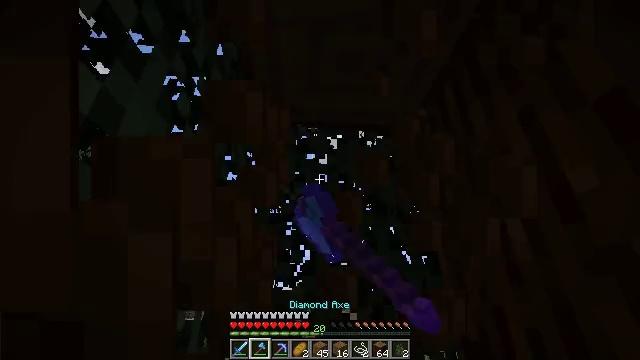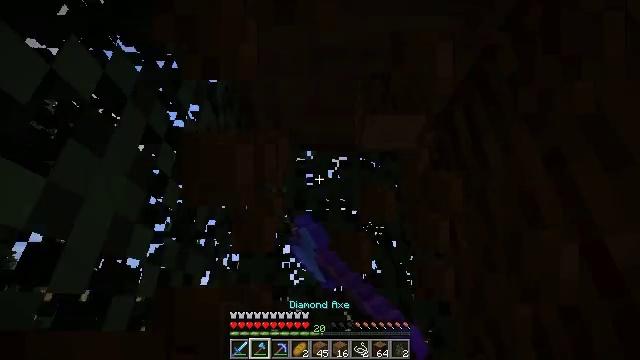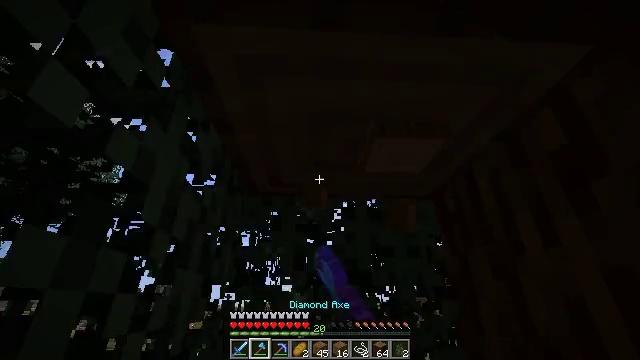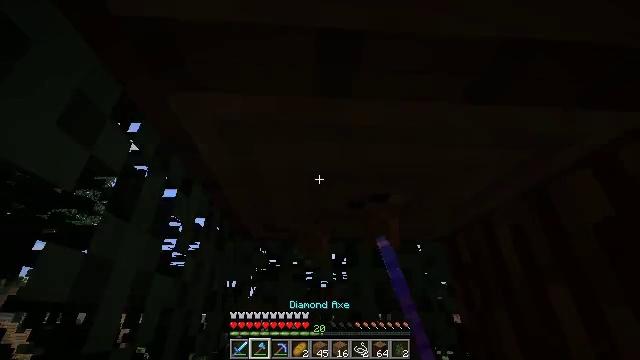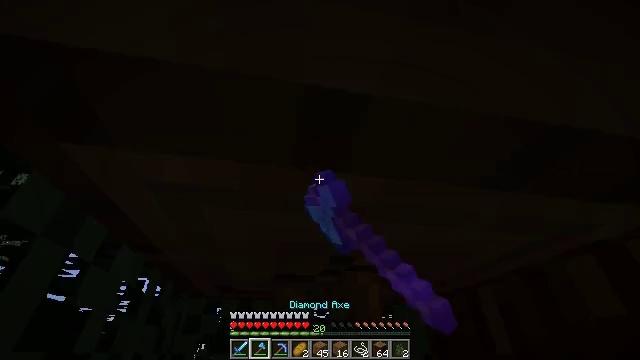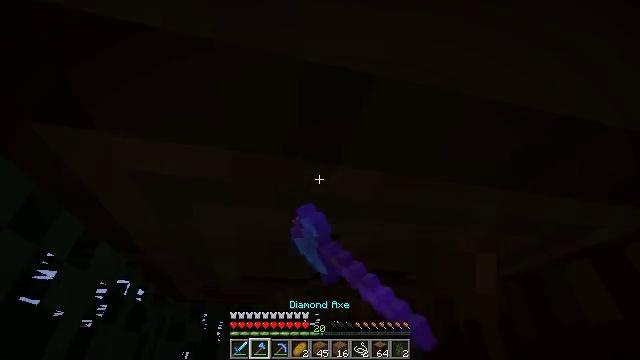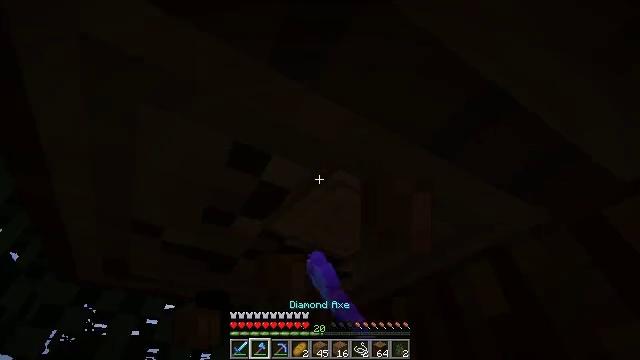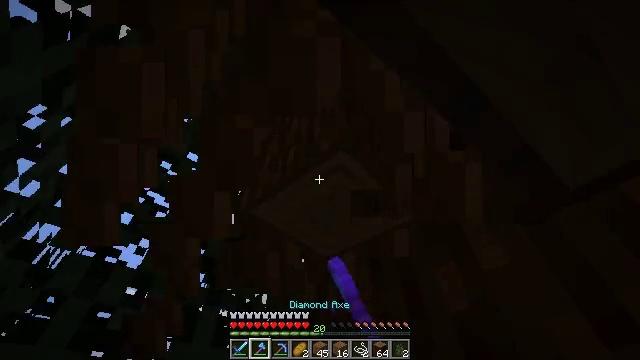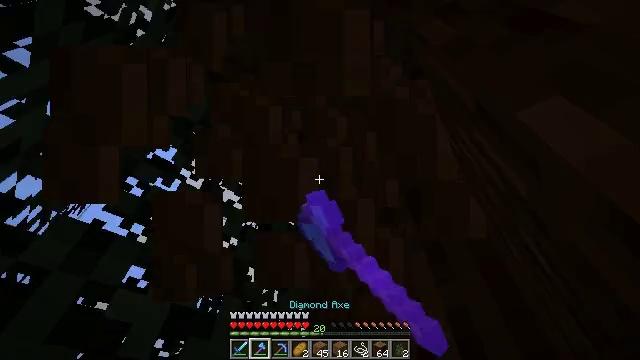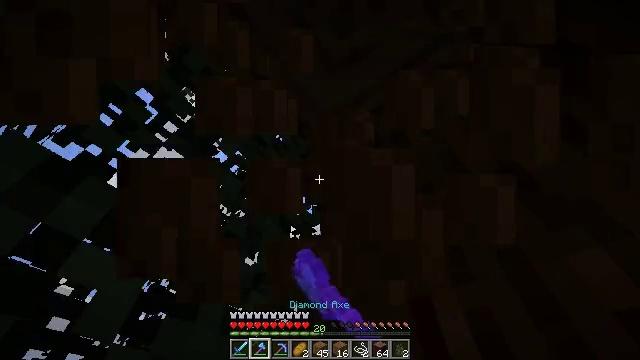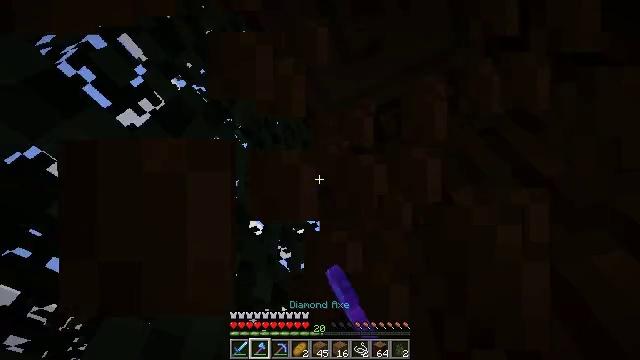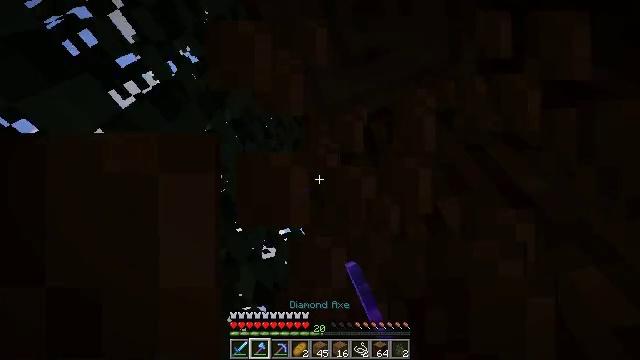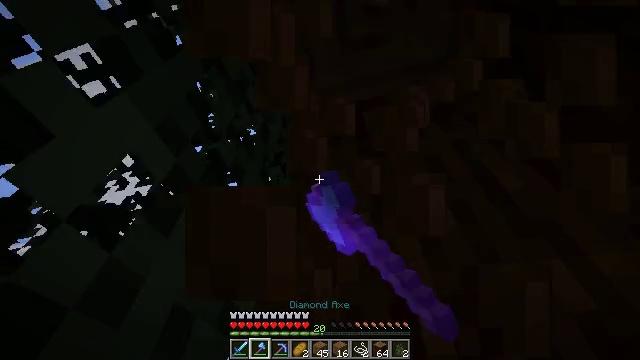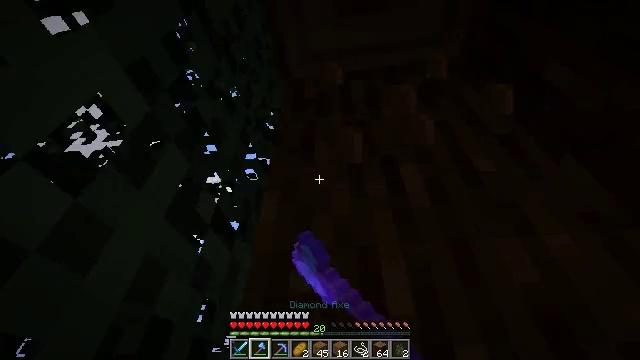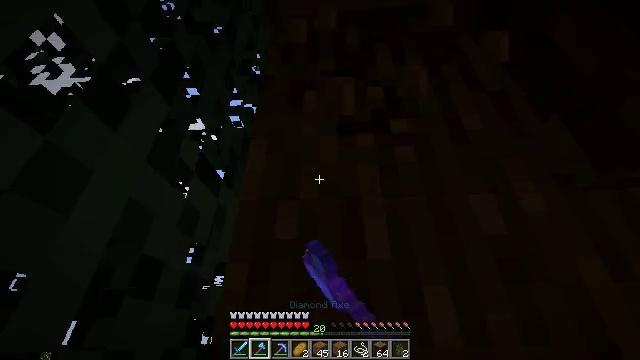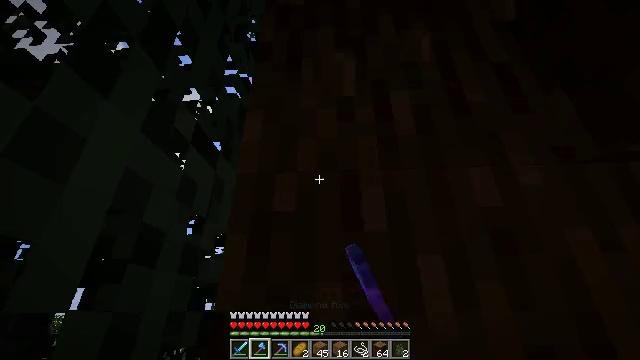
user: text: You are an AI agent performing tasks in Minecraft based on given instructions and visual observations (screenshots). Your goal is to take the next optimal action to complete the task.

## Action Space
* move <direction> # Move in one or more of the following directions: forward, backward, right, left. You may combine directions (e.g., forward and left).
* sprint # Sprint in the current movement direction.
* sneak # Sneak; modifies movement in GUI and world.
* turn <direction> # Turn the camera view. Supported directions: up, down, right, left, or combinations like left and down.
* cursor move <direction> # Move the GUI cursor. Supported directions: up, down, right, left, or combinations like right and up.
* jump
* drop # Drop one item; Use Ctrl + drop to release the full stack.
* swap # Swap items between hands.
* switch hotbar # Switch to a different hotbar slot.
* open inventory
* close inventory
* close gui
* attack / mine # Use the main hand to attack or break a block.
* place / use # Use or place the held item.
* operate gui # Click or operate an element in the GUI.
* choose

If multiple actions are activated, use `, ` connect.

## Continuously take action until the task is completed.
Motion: motion action
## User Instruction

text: Collect spruce log for building materials.
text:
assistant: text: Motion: move forward and move left, attack / mine, jump
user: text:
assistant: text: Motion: move forward and move left, attack / mine, jump
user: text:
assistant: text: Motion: move forward and move left, turn up, attack / mine, jump
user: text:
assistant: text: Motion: move forward and move left, turn right and up, attack / mine
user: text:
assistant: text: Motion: move forward and move left, turn right and up, attack / mine
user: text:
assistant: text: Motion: move forward and move left, turn right and up, attack / mine
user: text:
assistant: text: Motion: move forward and move left, turn right and up, attack / mine
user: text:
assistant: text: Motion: move forward and move left, turn right and up, attack / mine
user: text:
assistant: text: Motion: move forward and move left, turn right and up, attack / mine
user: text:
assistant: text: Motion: turn right, attack / mine
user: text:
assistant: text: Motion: turn right, attack / mine
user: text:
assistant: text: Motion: turn right and down, attack / mine
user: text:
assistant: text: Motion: turn right and down, attack / mine
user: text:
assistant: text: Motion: turn right and down, attack / mine
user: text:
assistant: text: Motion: turn down, attack / mine
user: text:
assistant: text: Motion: attack / mine
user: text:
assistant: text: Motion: attack / mine
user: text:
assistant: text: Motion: attack / mine
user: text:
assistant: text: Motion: turn up, attack / mine
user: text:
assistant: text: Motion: turn right and up, attack / mine
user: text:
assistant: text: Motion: turn up, attack / mine
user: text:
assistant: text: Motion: turn right and up, attack / mine
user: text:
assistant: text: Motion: turn right and up, attack / mine
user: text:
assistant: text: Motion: attack / mine
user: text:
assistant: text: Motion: attack / mine
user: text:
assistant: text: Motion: attack / mine
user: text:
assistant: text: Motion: attack / mine
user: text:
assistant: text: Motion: turn up, attack / mine
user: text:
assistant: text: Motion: turn right and up, attack / mine
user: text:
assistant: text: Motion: attack / mine